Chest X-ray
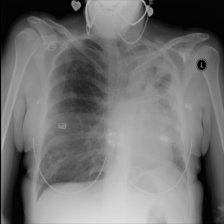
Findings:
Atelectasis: negative
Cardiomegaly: negative
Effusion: negative
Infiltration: negative
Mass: negative
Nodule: negative
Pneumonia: negative
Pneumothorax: negative
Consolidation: negative
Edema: negative
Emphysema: negative
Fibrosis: negative
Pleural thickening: negative
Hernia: negative